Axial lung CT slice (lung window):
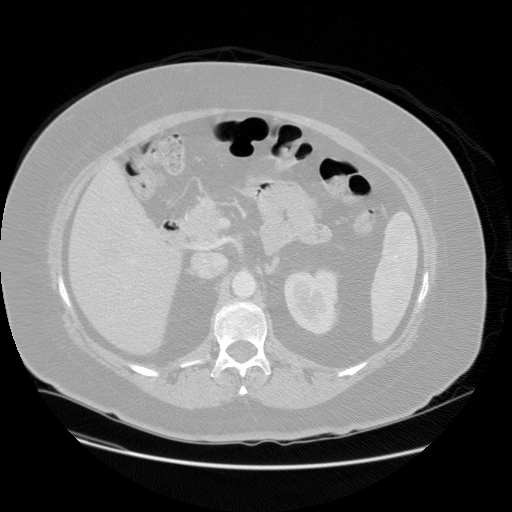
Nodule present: no